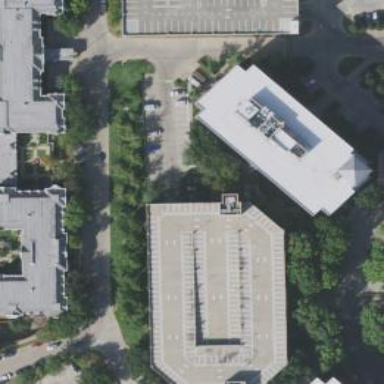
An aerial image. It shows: Multi-storey parking building with paved surface.